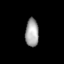
Tissue: lung
Cell type: Epithelial cells
Senescence score: 0.1917
Nuclear area (px): 363
Mean DAPI intensity: 164.146